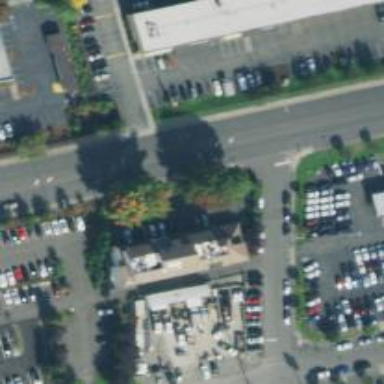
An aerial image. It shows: Veterinary facility.